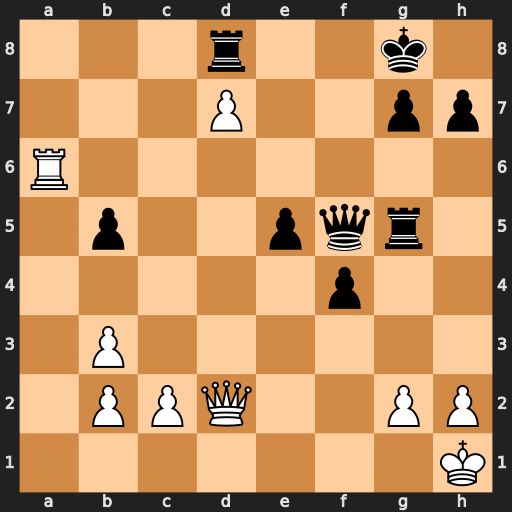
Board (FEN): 3r2k1/3P2pp/R7/1p2pqr1/5p2/1P6/1PPQ2PP/7K
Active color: w
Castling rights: -
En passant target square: -
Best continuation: Ra8 Qf6 Qa5 Kf7 Rxd8 Qd6 Rf8+